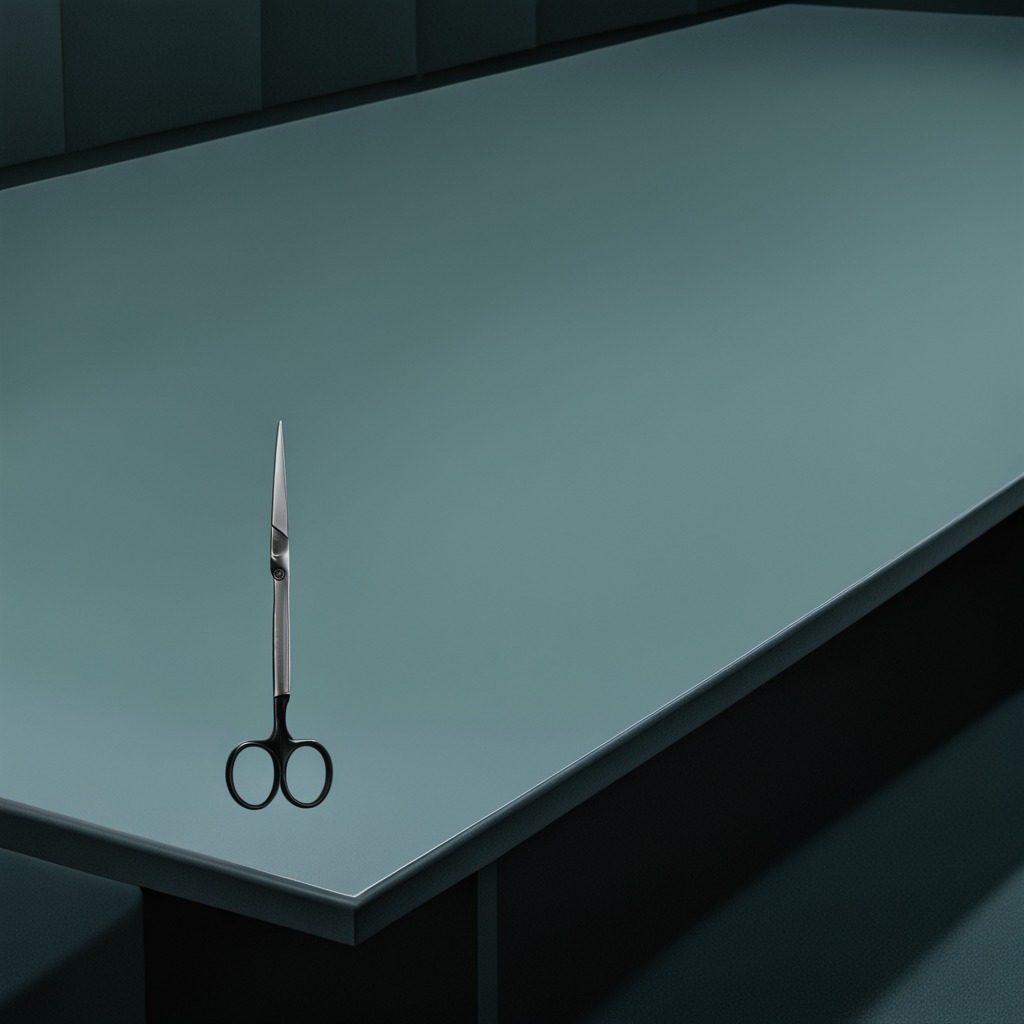
A scissor lying on a clean empty table in a railway signal maintenance room lit by harsh overhead fluorescents photorealistic surface textures crisp shadows high dynamic range